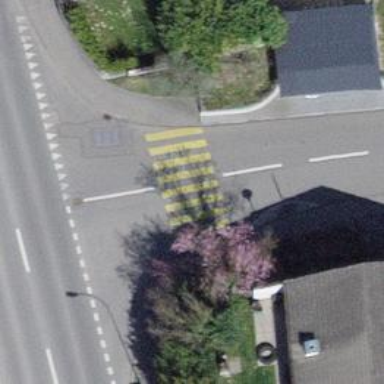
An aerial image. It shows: Zebra crossing on the road.